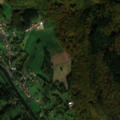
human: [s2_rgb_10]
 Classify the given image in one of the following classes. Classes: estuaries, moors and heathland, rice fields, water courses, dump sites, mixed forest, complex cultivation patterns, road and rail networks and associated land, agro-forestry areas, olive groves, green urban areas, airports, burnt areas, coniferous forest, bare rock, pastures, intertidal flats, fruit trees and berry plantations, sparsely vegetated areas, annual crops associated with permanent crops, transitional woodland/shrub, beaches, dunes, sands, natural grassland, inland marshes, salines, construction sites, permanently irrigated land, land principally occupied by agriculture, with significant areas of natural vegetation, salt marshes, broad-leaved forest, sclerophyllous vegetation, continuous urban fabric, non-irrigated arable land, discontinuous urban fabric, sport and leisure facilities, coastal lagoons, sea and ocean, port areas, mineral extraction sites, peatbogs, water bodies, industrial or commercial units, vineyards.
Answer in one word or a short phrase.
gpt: discontinuous urban fabric, pastures, land principally occupied by agriculture, with significant areas of natural vegetation, broad-leaved forest, coniferous forest, mixed forest